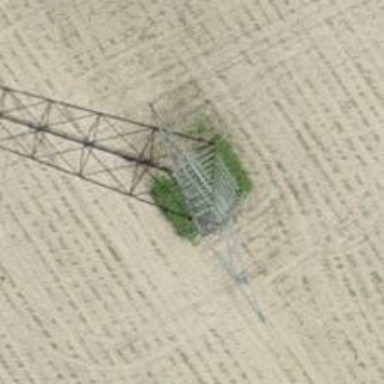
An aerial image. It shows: Lattice structure tower used for power transmission.